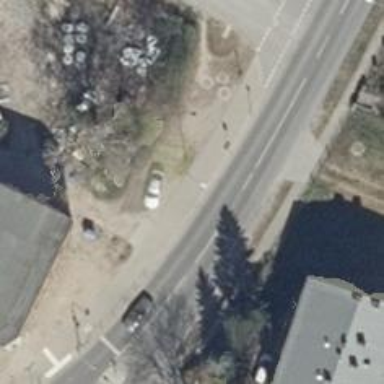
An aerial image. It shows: Unmarked crossing with pedestrian island. The crossing includes traffic calming island.